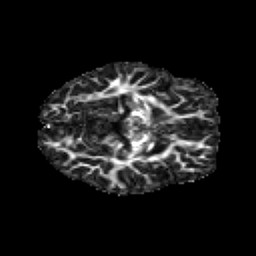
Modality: FA
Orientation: axial
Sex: male
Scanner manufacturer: siemens
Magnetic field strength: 3 T
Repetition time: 5 s
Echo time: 0.071 s